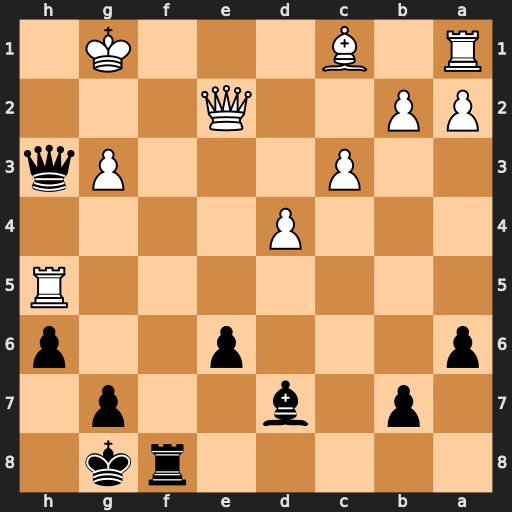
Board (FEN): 5rk1/1p1b2p1/p3p2p/7R/3P4/2P3Pq/PP2Q3/R1B3K1
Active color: b
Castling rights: -
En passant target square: -
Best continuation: Qxg3+ Qg2 Qe1+ Kh2 Rf2